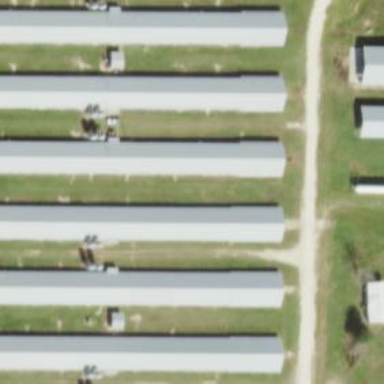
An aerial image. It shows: Poultry farmyard.